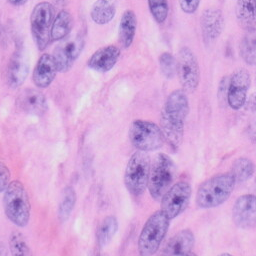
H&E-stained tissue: Skin